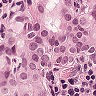
Metastatic tissue present: yes